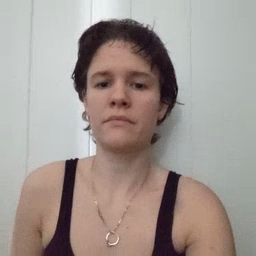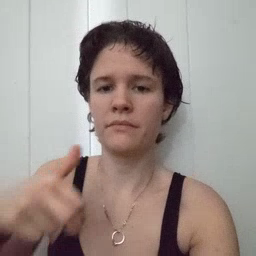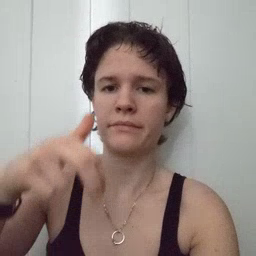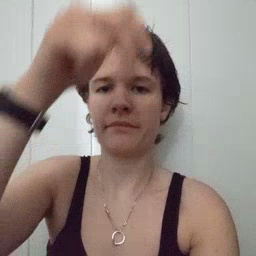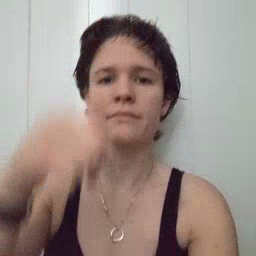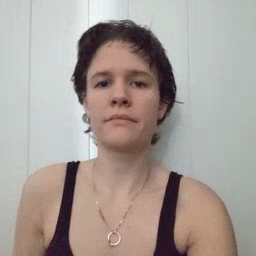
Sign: stairs